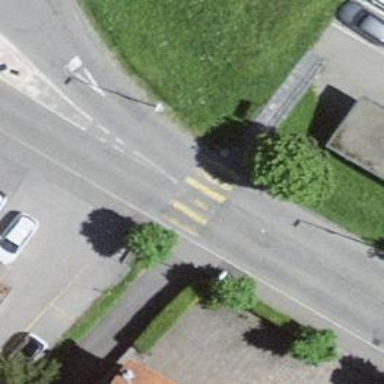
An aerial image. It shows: Road with steps.